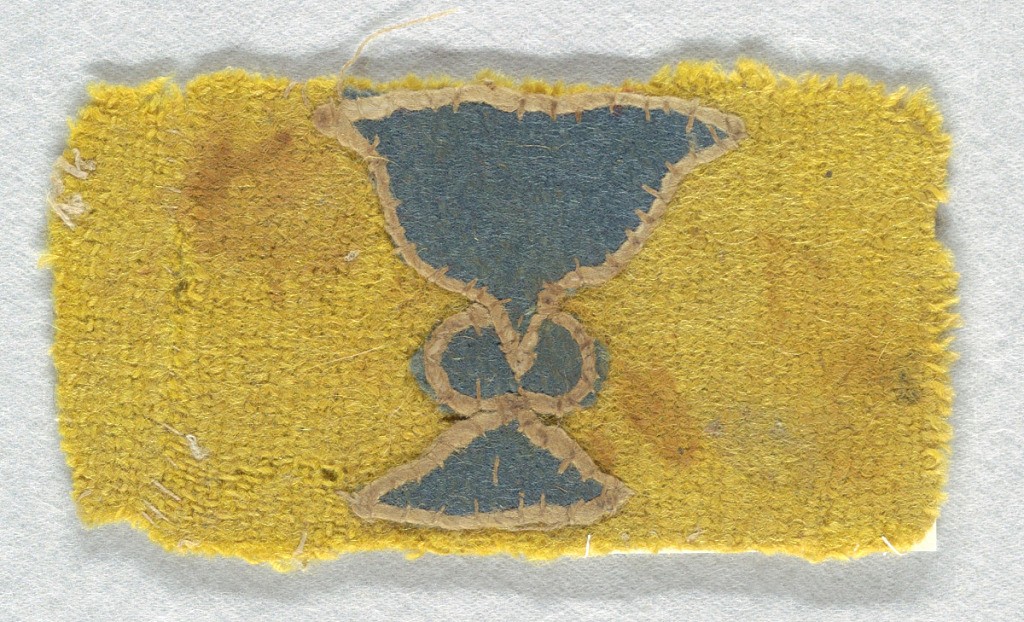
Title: Fragment
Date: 5th century
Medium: wool, linen Technique: appliqué
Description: Fragment of blue challis on a yellow ground.